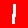
Digit: 1